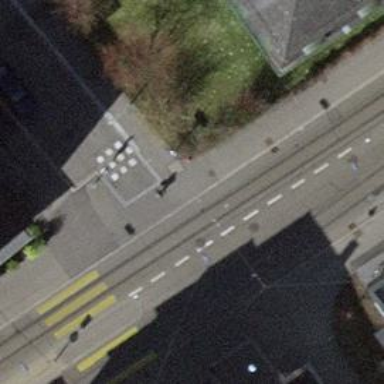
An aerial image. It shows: Unmarked crossing with traffic calming table on the road.